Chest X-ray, PA view. Patient: 35 years old, sex M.
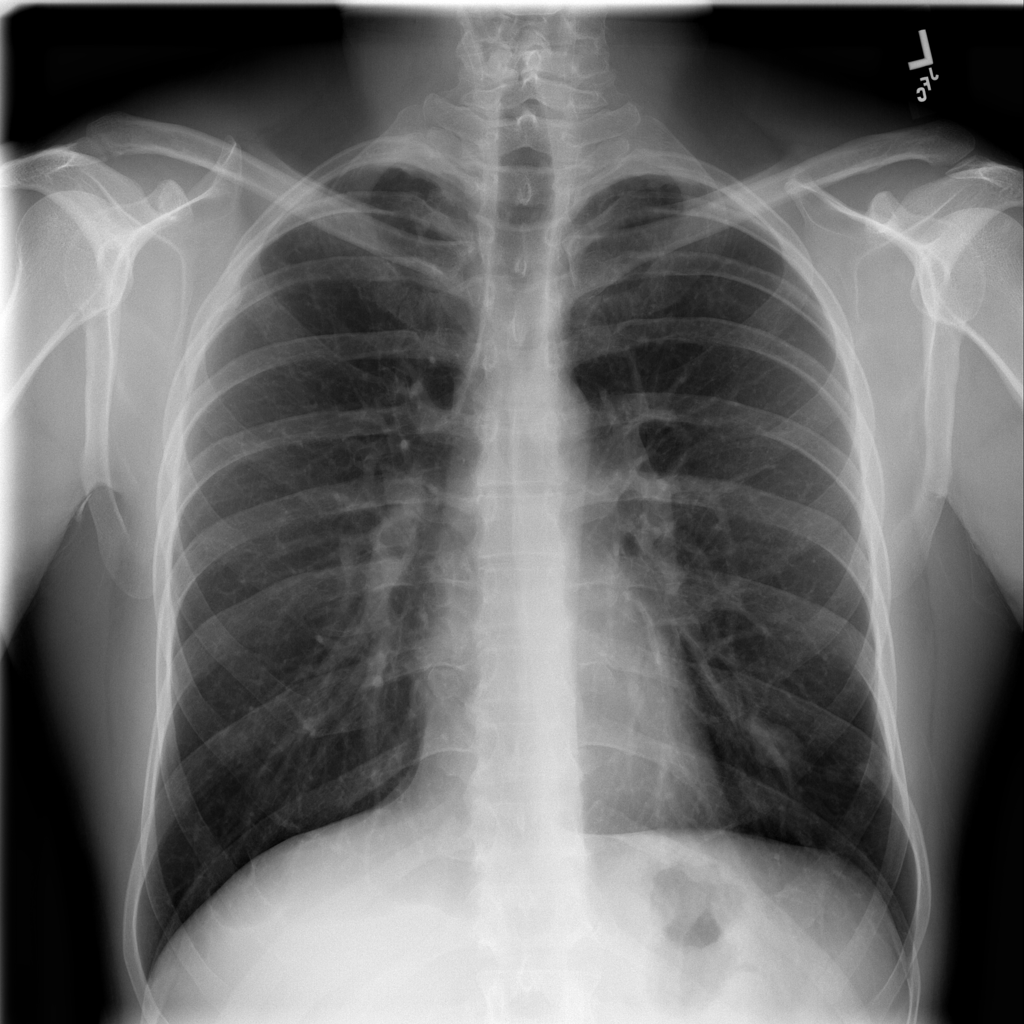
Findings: Mass, Pleural_Thickening